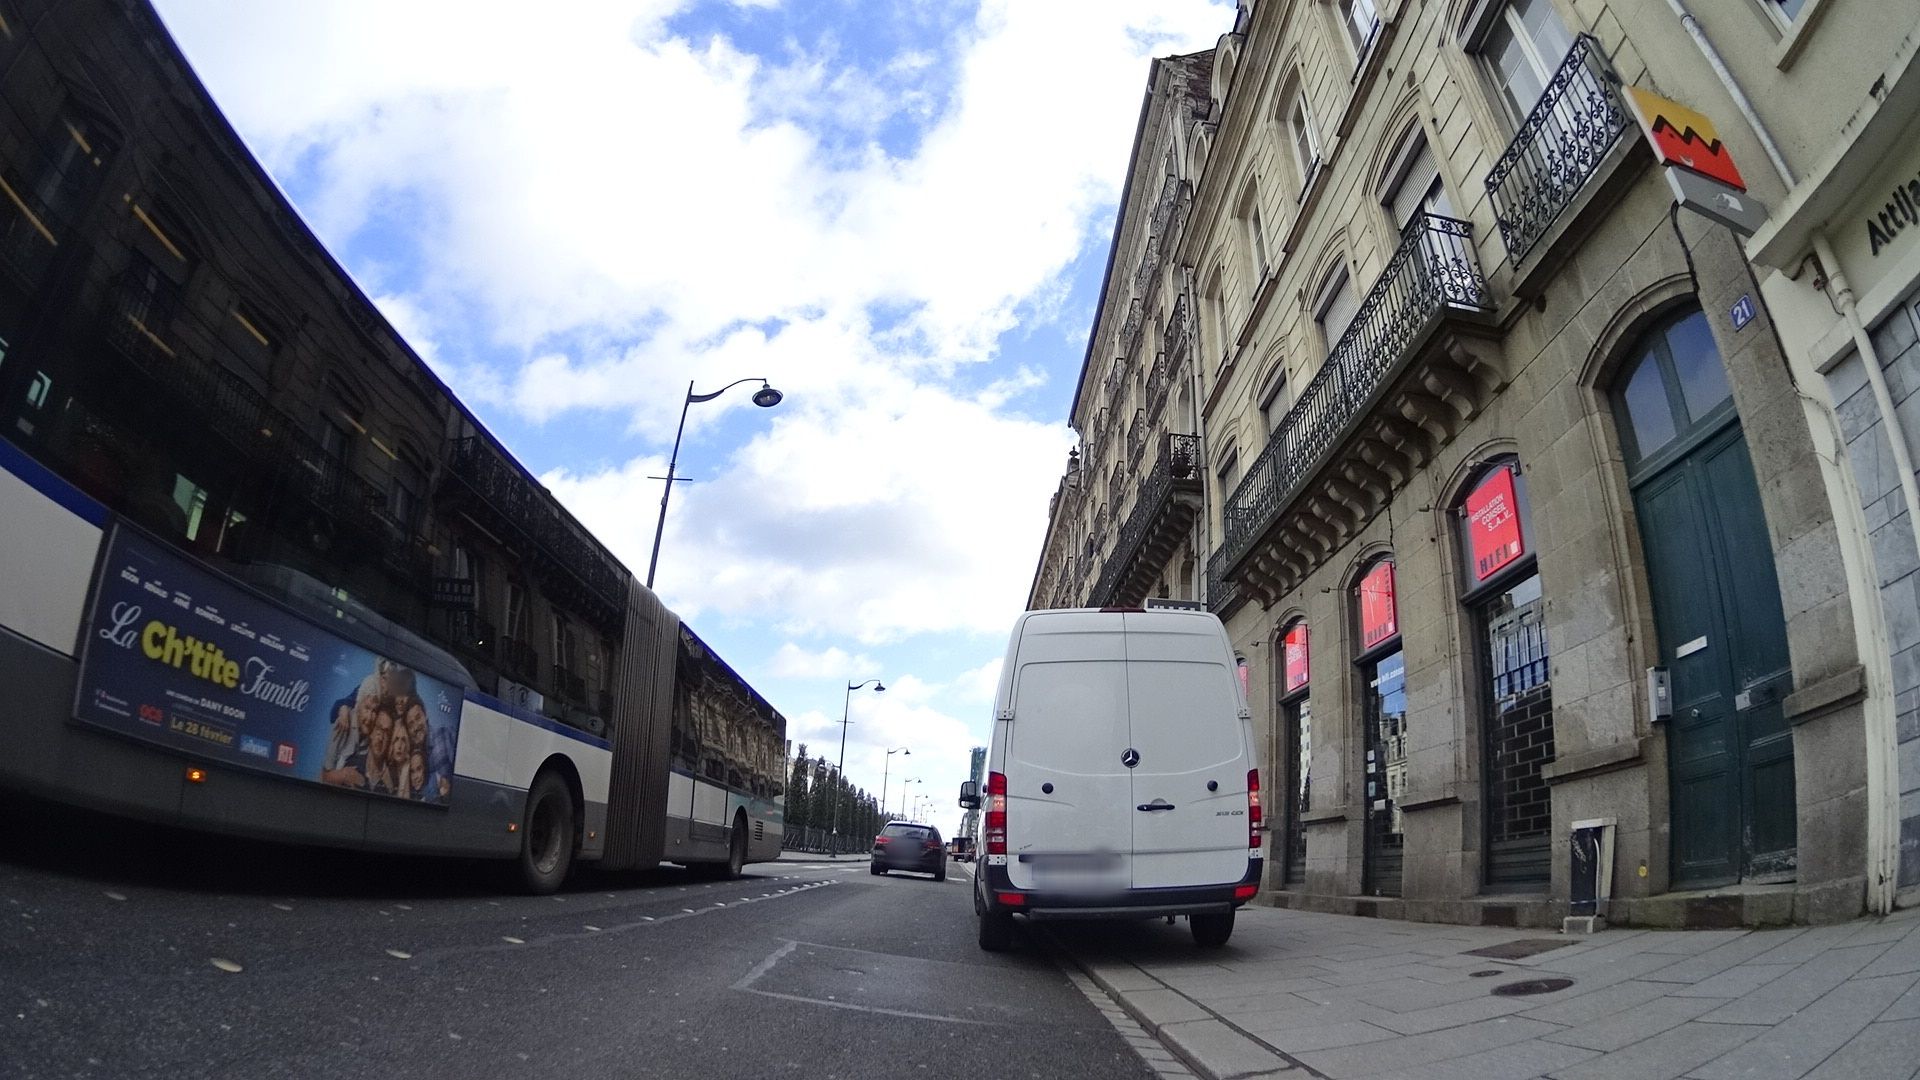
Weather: cloudy
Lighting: day
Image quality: good
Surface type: walking surface
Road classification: living_street, service
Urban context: urban centre
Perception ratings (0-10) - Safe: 1.08, Lively: 7.87, Beautiful: 4.74, Boring: 4.14, Depressing: 6.81, Wealthy: 4.88